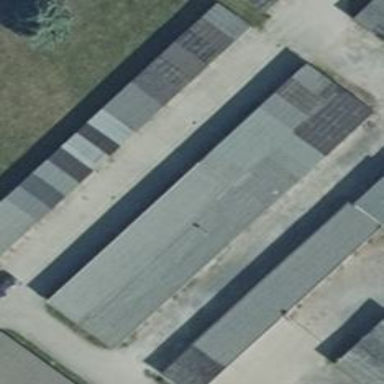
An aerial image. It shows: Group of garages.